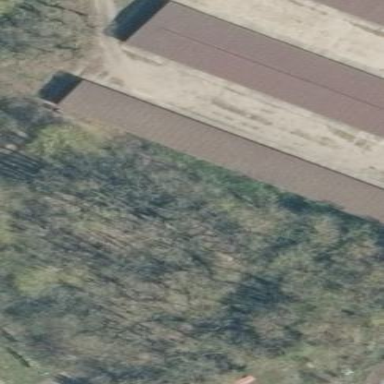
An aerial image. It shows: Group of garages.